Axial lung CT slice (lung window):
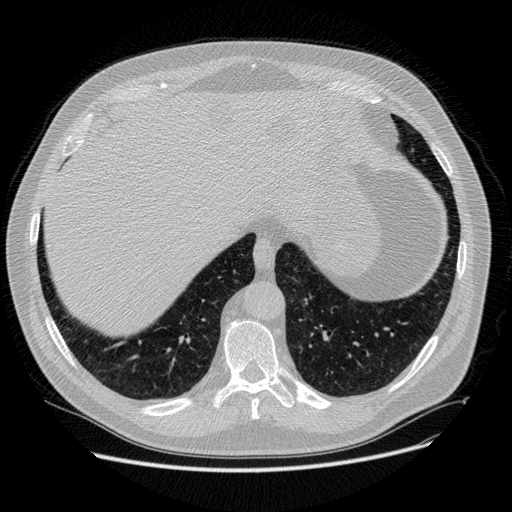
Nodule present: no